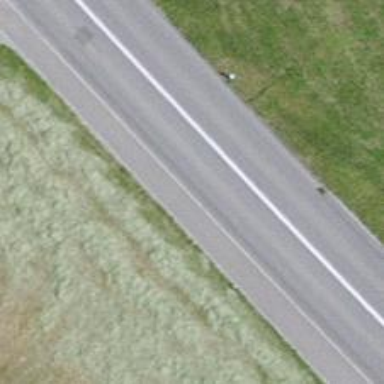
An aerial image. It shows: Tertiary road with asphalt surface.